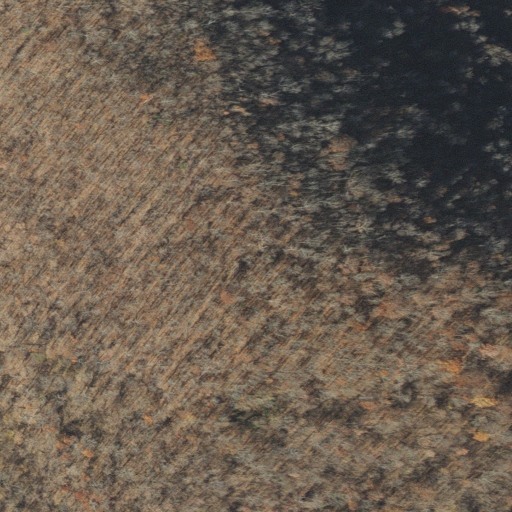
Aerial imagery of cape in Arkansas named Pickert Point containing only deciduous forest